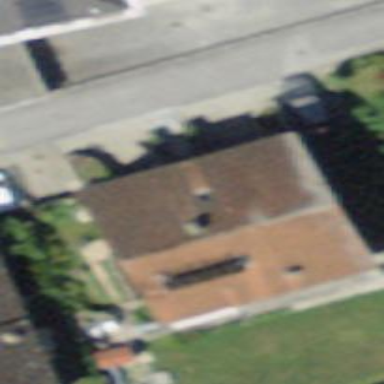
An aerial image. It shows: Simple and straightforward house.